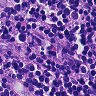
Metastatic tissue present: yes